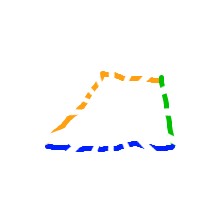
Shape: trapezoid